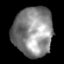
Tissue: lung
Cell type: Others
Senescence score: 0.54
Nuclear area (px): 1917
Mean DAPI intensity: 137.231